高三 · 统计数学
已知随机变量 $\xi$ 服从二项分布 $\xi \sim B\left(4, \frac{1}{3}\right)$, 则 $P(\xi=3)=(\quad)$
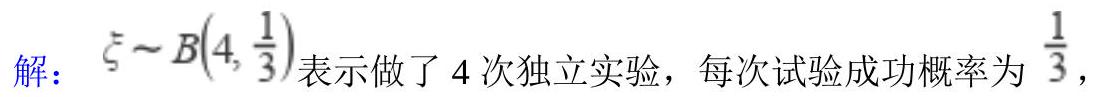
A. $\frac{32}{81}$
B. $\frac{16}{81}$
C. $\frac{24}{81}$
D. $\frac{8}{81}$
答案: D
解析: 答案: $\mathrm{D}$

则 $P(\xi=3)=C_{4}^{3} \times\left(\frac{1}{3}\right)^{3} \times\left(\frac{2}{3}\right)^{1}=4 \times \frac{2}{81}=\frac{8}{81}$,

故答案为: D.

2.答案: A

【解析】根据题意：

$$
p=\frac{C_{5}^{1} C_{5}^{2}}{C_{10}^{5}}=\frac{50}{120}=\frac{5}{12}
$$

故答案为: A.